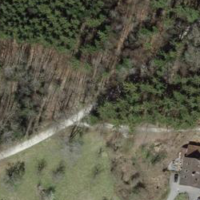
EUNIS habitat code: 41
Species observed at this site:
Cardamine heptaphylla
Veronica chamaedrys
Vicia sepium
Lonicera periclymenum
Fagus sylvatica
Ranunculus acris
Picea abies
Trifolium pratense
Ajuga reptans
Equisetum arvense
Anthoxanthum odoratum
Fragaria vesca
Rumex acetosa